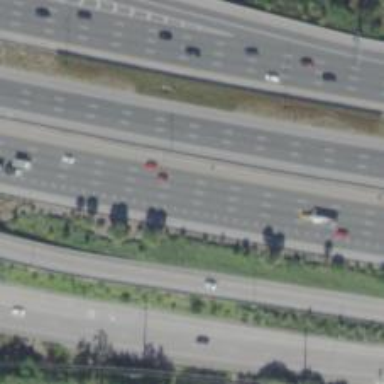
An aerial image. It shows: Asphalt motorway.